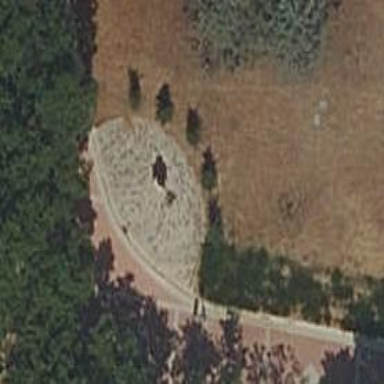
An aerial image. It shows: Memorial site with historic significance.